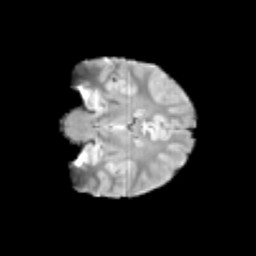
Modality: T2w
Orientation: coronal
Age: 10
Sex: male
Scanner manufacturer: siemens
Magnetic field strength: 3 T
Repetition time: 3.8 s
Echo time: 0.07 s